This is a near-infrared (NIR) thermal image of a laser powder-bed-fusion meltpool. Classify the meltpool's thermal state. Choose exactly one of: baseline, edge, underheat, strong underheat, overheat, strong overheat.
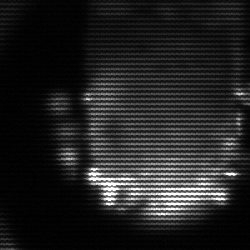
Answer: baseline